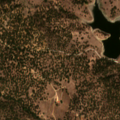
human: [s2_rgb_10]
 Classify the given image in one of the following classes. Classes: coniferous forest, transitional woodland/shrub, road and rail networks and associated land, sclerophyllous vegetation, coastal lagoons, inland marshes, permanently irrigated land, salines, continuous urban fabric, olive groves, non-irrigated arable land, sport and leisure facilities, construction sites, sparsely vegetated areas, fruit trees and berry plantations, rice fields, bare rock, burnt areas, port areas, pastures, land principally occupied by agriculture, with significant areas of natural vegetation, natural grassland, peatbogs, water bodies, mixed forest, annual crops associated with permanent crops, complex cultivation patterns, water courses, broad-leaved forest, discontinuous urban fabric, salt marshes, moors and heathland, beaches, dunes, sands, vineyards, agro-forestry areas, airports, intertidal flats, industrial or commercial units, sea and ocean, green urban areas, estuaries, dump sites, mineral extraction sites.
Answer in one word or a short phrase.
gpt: pastures, agro-forestry areas